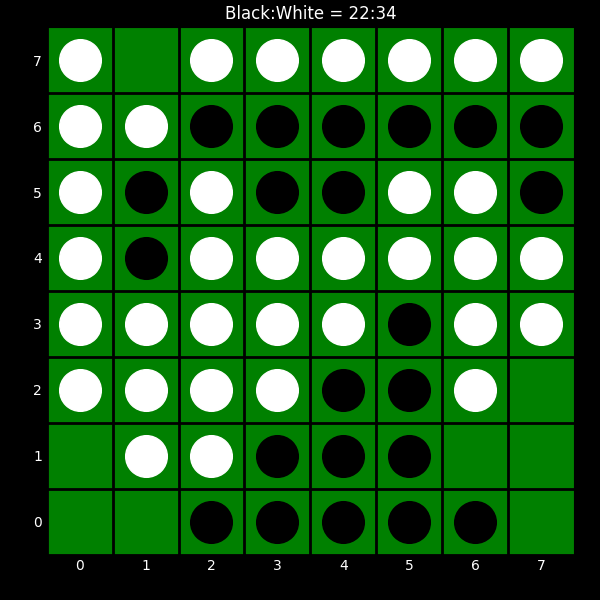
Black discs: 22
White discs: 34